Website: bh-photo
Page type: receipt
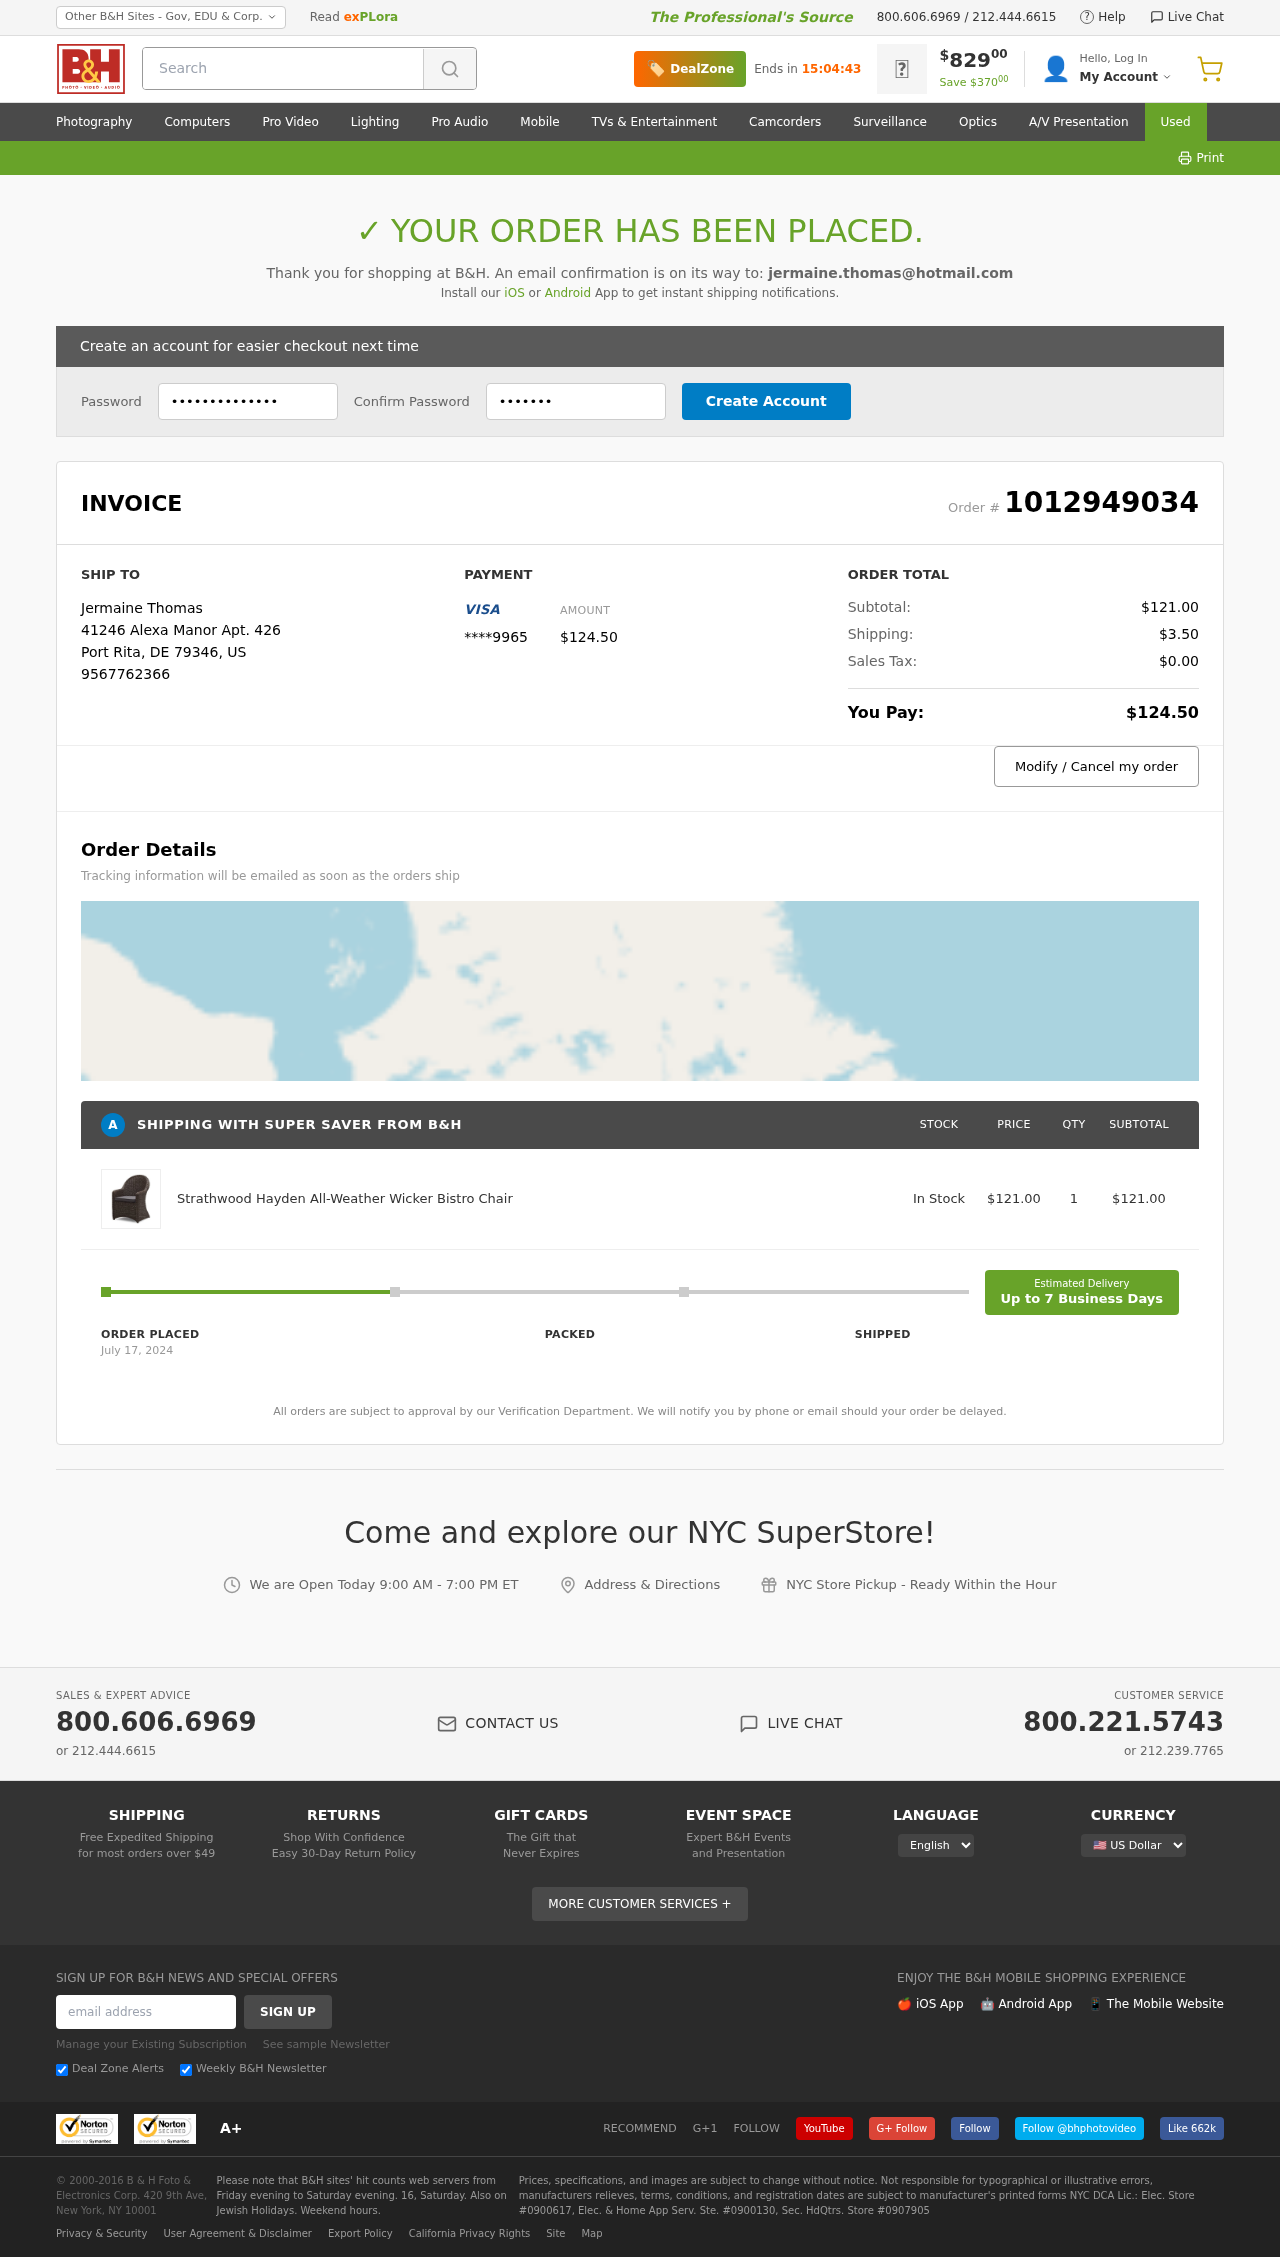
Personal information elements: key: PII_CARD_LAST4
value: ****9965
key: PII_CITY
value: Port Rita
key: PII_COUNTRY_CODE
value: US
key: PII_EMAIL
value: jermaine.thomas@hotmail.com
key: PII_FULLNAME
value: Jermaine Thomas
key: PII_PHONE
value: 9567762366
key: PII_POSTCODE
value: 79346
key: PII_STATE_ABBR
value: DE
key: PII_STREET
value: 41246 Alexa Manor Apt. 426
Product elements: key: PRODUCT1_NAME
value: Strathwood Hayden All-Weather Wicker Bistro Chair
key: PRODUCT1_PRICE
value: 121
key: PRODUCT1_QUANTITY
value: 1
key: PRODUCT1_SUBTOTAL
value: $121.00
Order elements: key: ORDER_ID
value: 1012949034
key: ORDER_TOTAL
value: $124.50
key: ORDER_SUBTOTAL
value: $121.00
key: ORDER_SHIPPING_COST
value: $3.50
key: ORDER_TAX
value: $0.00
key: ORDER_DATE
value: July 17, 2024
Search elements: key: HEADER_SEARCH
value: Search